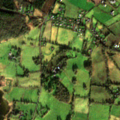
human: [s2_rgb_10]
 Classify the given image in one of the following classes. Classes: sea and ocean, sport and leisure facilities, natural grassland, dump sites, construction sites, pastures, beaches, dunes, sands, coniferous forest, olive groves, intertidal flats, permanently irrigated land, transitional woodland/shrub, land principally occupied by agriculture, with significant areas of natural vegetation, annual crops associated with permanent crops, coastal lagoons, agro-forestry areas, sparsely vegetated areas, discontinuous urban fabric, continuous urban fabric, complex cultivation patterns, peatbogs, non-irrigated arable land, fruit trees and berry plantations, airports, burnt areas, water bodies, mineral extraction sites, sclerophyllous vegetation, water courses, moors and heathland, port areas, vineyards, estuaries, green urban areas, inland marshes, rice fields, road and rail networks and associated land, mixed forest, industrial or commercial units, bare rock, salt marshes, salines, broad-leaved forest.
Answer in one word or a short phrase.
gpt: pastures, land principally occupied by agriculture, with significant areas of natural vegetation, coniferous forest, water bodies